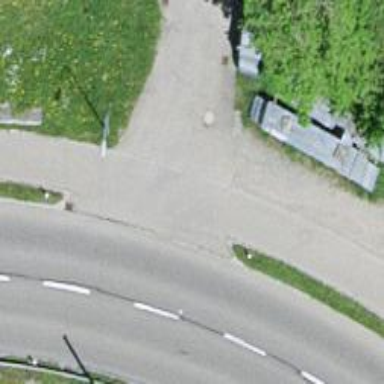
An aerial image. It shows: Unmarked crossing on the road.